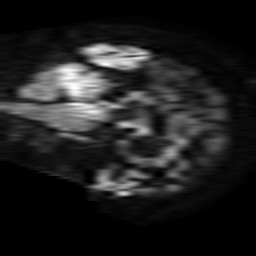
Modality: TRACE
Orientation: sagittal
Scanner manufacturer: philips
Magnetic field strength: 1.5 T
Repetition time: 3.563 s
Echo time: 0.07039 s